Aerial crown-view tile of a tropical tree (Barro Colorado Island, Panama), acquired 20250317:
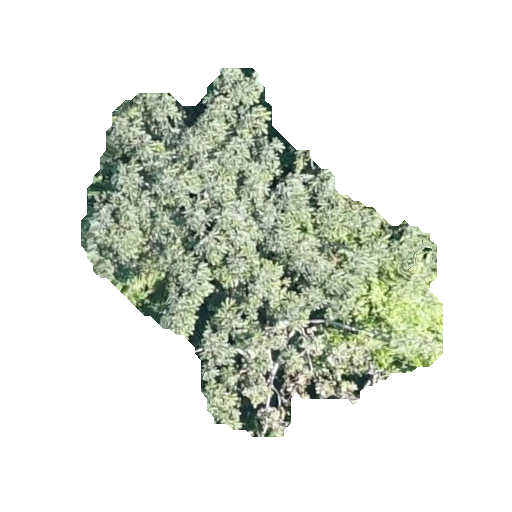
Species: Cecropia insignis
GBIF accepted scientific name: Cecropia insignis
Crown area: 117.665 m²